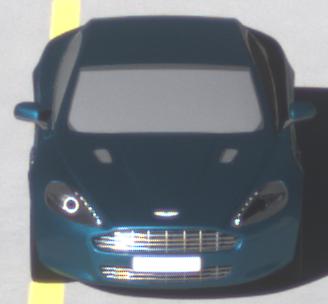
Make: Aston Martin
Model: Rapide
Detailed model: Rapide
Model produced from: 2010/03
Model produced until: 2013/07
Doors: 5
Color: blue
Road condition: dry road
Daytime: morning or afternoon
Contrast: high contrast